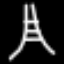
Label: The Eiffel Tower